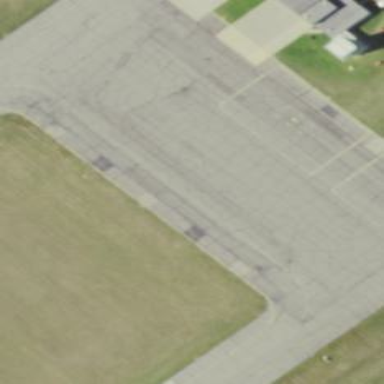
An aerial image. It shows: Apron at the airport.